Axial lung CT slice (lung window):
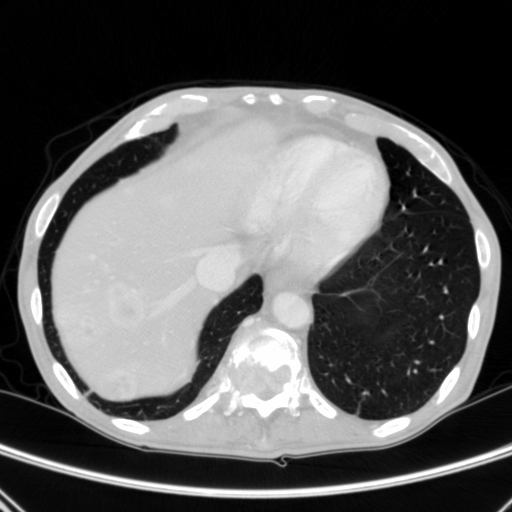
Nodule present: no